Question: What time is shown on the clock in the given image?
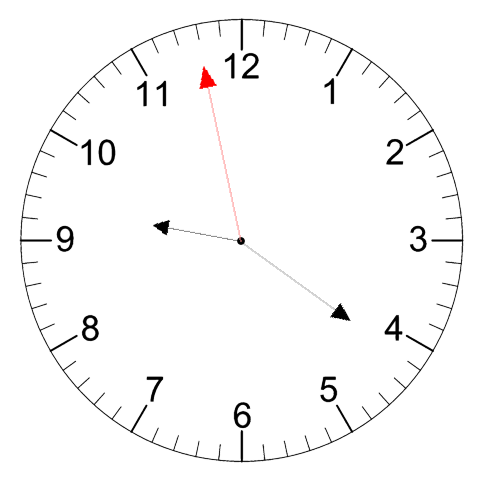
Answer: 09:20:58